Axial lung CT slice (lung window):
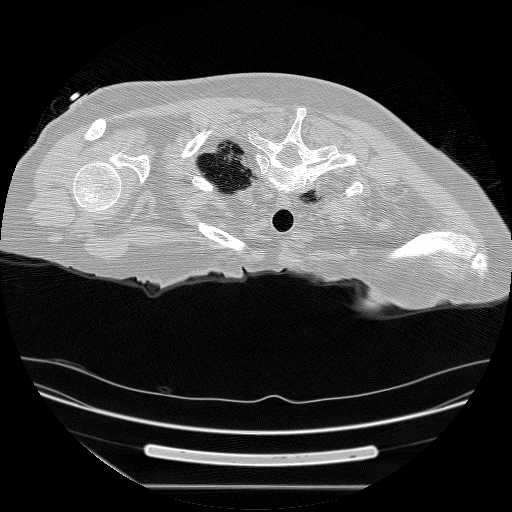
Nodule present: no